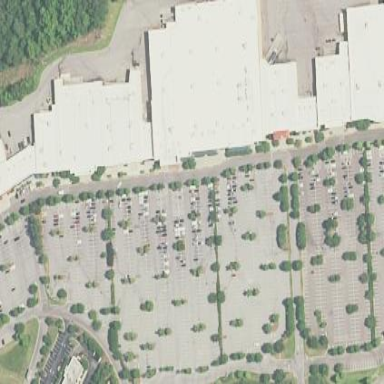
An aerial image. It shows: Retail area.